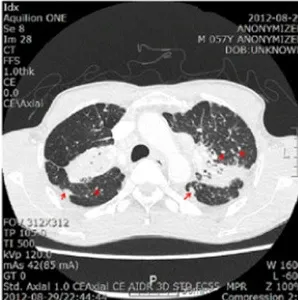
Chest X-ray. D. PMF, subpleural, and centrilobular silicotic nodules (arrows) are seen at both lung and pseudoplaque formation (arrow at pleural area) in the right lung.
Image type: radiology (ct)